Field crop: maize
Growth stage: 2
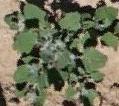
Species: chenopodium